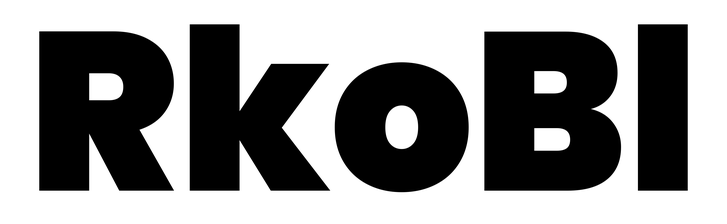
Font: Poppins-Black